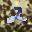
Label: 2